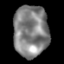
Tissue: lung
Cell type: Epithelial cells
Senescence score: 0.2171
Nuclear area (px): 1759
Mean DAPI intensity: 130.823